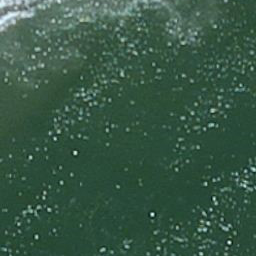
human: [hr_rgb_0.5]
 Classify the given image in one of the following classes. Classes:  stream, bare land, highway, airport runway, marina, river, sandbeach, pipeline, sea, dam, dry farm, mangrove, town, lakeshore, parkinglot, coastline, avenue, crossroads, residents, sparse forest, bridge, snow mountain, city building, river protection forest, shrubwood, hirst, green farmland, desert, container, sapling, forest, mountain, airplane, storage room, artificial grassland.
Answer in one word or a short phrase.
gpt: sea